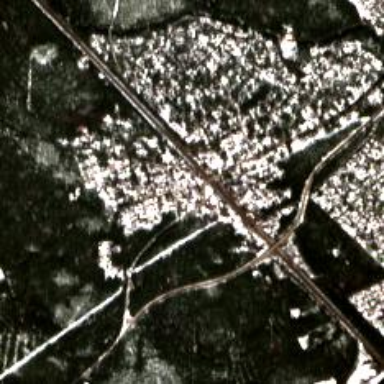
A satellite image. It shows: Small settlement known as hamlet.